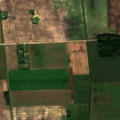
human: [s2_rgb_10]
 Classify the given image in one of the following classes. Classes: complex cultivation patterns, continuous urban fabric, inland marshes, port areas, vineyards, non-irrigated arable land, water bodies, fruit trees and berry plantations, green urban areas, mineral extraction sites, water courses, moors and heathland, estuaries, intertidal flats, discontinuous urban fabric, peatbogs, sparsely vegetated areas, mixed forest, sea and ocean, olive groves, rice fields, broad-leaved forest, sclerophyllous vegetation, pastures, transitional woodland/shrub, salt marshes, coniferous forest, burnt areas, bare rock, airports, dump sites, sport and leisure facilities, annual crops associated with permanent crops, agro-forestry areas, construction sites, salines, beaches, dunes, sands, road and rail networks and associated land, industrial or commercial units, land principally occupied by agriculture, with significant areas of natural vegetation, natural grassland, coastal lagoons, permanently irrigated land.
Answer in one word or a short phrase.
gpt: non-irrigated arable land